Question: In my app I should create a view with a loto of informations;
these informations are divided in 4 section, every section can contain text, images lists ecc...
this is a brutal example...

Now I'm dubious to what type of solution to adopt.
In a my fast opinion a big scrollview is difficult to organize. And a big tableview with section is complicated to organize with code... What are your ideas?
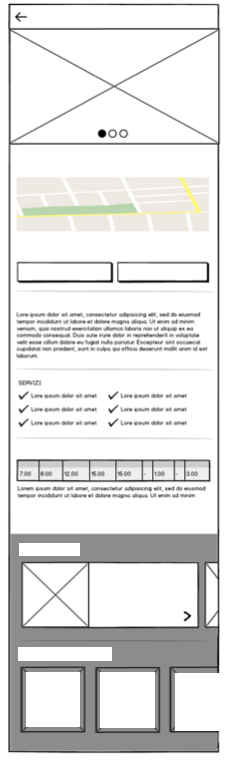
Answer: You should go with 'UITABLEVIEW', easy to manage easy to understand, more reusability and good memory management
If you have lots of content to scroll through, a 'UITableView' might help you with keeping memory usage down.
When a cell scrolls out of sight, it gets removed from the view and kept around by the 'UITableView' for later use (via '-dequeueReusableCellWithIdentifier:'). If you run low on memory then I believe that those invisible views (UITableViewCells) will get released. This basically means that your app will only keep views in memory that are actually visible. More will be cached, but can be purged any time if needed.
If you display a lot of data, and just add it all to a 'UIScrollView' it will potentially use much more memory than if you used a 'UITableView'. You might have to implement a similar mechanism to what 'UITableView' does to remove (and potentially release) invisible views.
So, you can basically achieve the same effect, but a 'UITableView' does a lot of that work for you already.
If you display lots of data (probably more than about two screens full) I'd lean towards using a 'UITableView'.